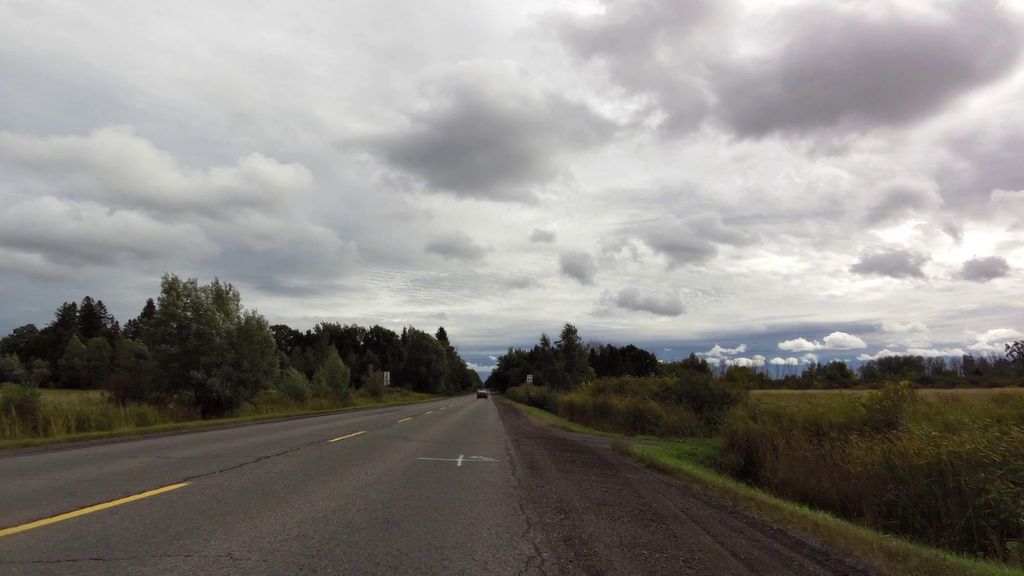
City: ottawa-gatineau